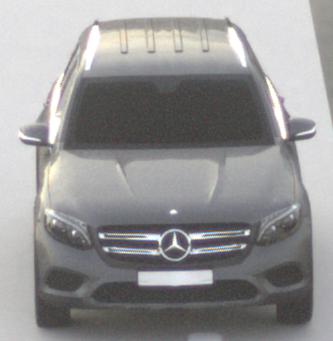
Make: Mercedes-Benz
Model: GLC 250
Detailed model: GLC (253)
Model produced from: 2015/09
Model produced until: 2018/05
Doors: 5
Color: gray
Road condition: dry road
Daytime: sunrise or sunset
Contrast: low contrast